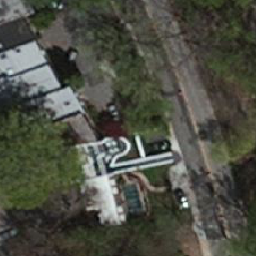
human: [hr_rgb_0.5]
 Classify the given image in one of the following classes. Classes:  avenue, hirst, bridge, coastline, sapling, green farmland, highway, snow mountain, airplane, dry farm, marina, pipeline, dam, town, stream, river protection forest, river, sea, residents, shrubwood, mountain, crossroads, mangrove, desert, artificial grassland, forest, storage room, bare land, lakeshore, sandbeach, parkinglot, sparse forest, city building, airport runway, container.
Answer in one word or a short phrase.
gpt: city building